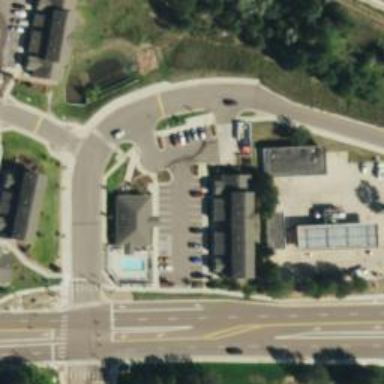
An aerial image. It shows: Parking space is available.